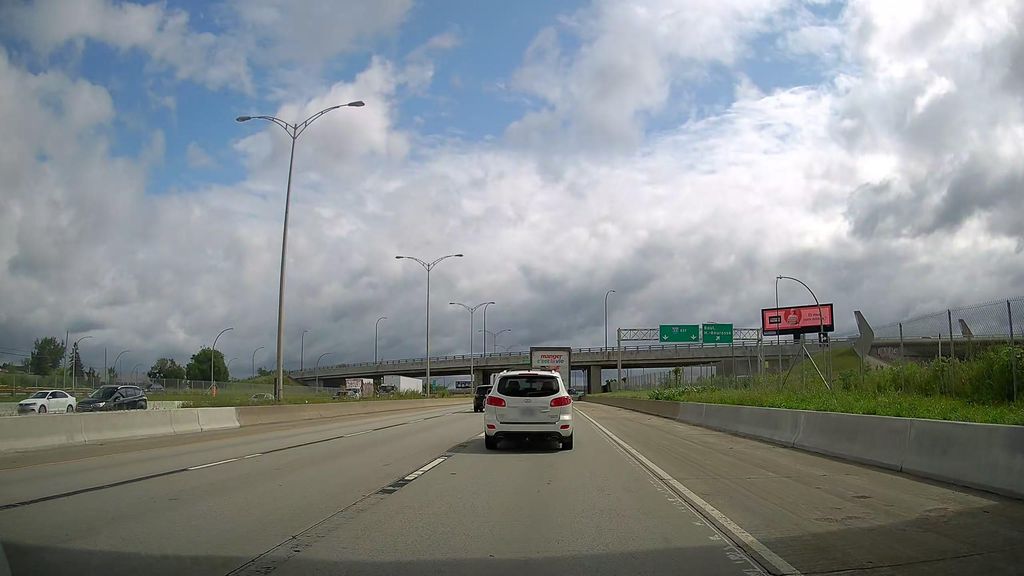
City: montreal